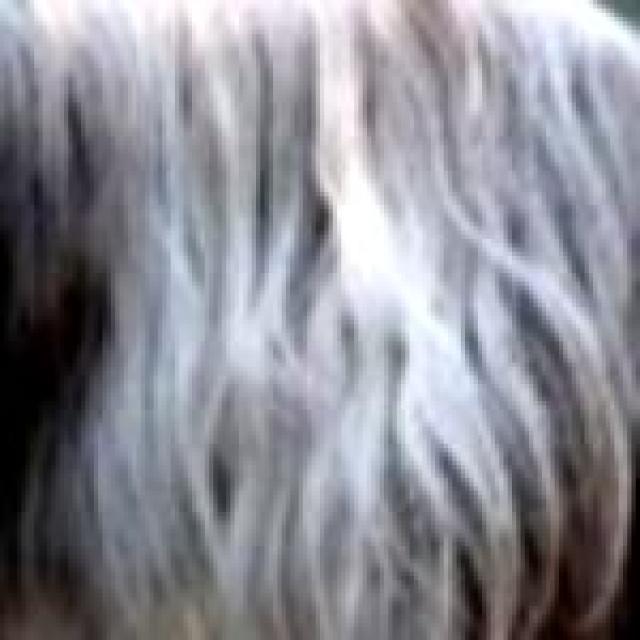
Healthy canine skin — no visible lesions, inflammation, or abnormalities. The skin and coat appear normal.